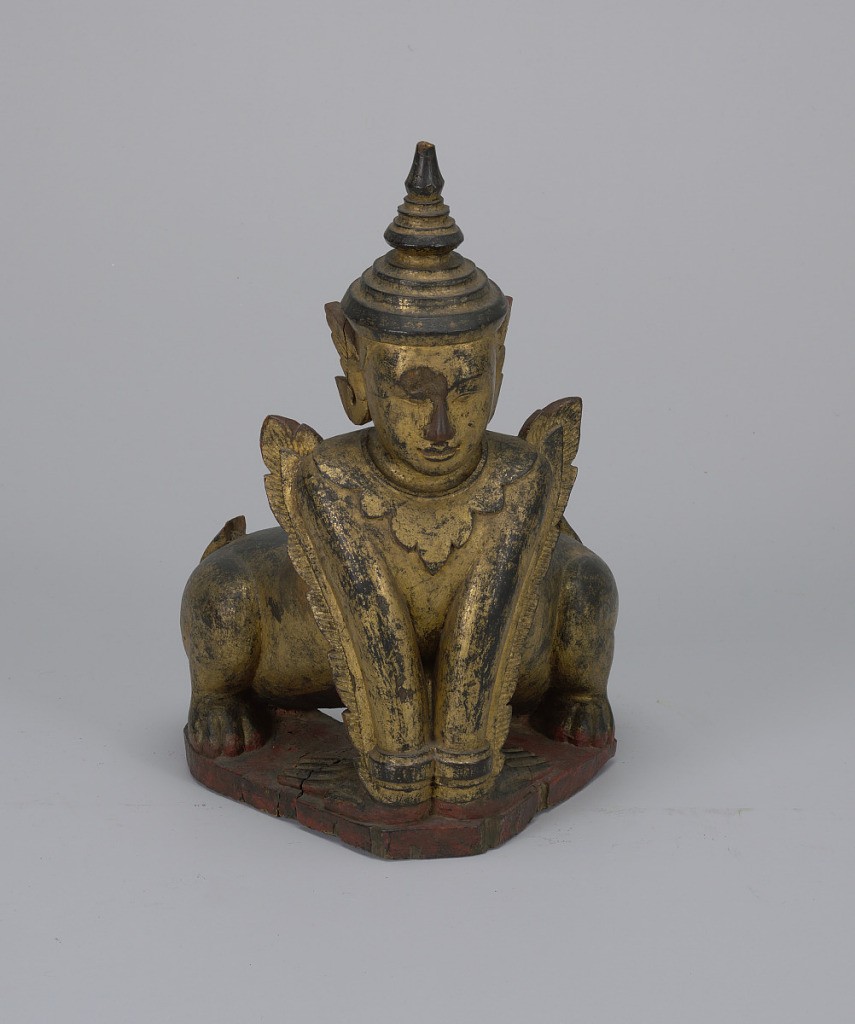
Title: Manokthiha
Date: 18th century
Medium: Carved, painted, gilt wood
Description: Carved, lacquered and gilded architectural corner element